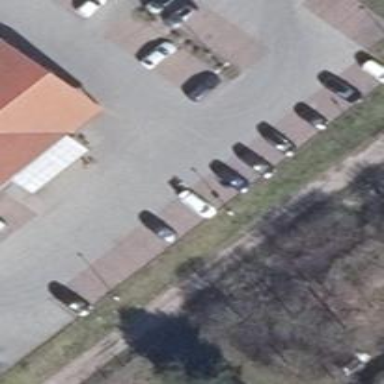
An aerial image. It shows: Parking aisle designated as service road.